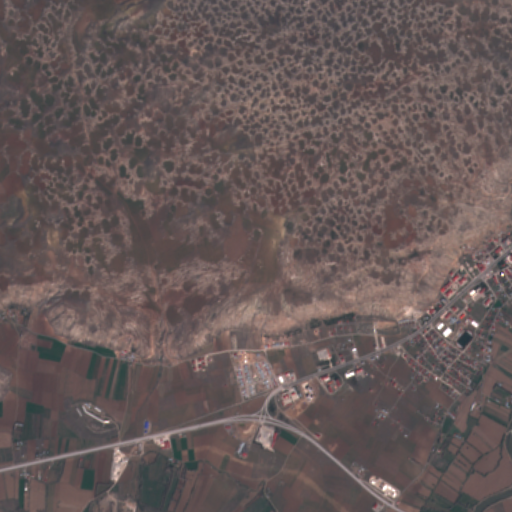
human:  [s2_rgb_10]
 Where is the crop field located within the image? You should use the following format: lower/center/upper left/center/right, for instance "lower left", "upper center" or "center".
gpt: The crop field is located in the lower of the image.
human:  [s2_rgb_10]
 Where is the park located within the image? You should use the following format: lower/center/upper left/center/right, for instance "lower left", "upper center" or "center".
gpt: The park is located in the lower right of the image.
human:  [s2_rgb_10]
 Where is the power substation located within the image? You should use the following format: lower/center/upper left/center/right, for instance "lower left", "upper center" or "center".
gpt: The power substation is located in the lower center of the image.
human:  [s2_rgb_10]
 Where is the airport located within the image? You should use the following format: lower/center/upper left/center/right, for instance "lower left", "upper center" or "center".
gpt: There is no airport in the image.